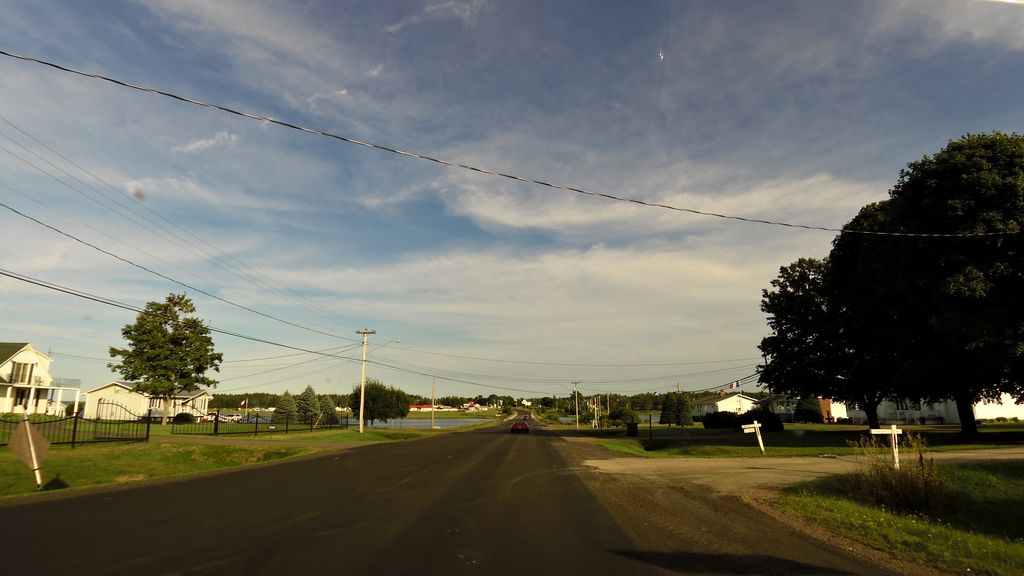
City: charlottetown